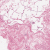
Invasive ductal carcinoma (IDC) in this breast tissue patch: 0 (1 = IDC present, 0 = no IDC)